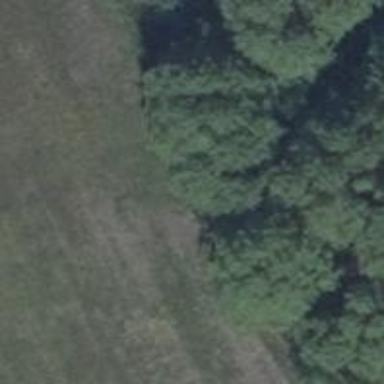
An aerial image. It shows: Hunting stand.